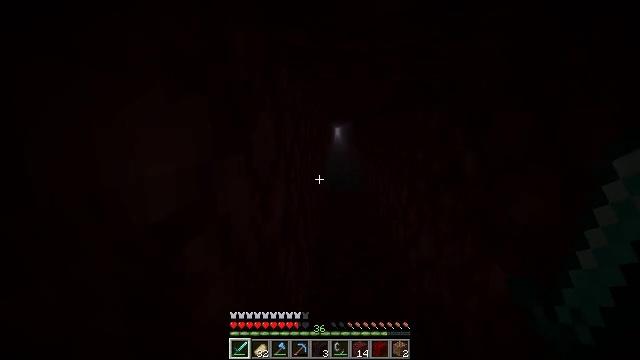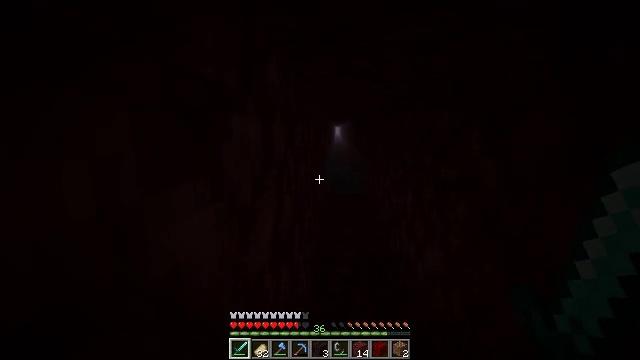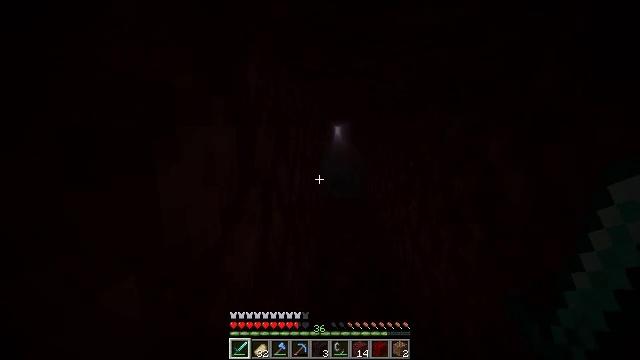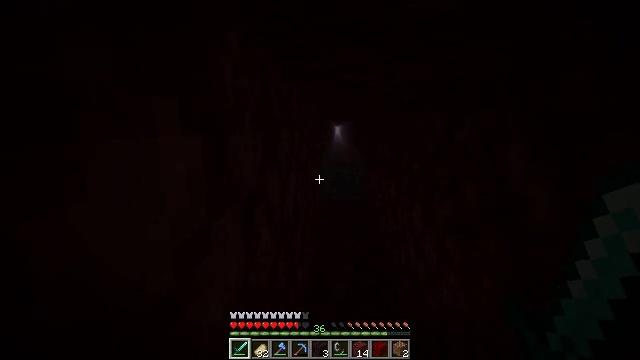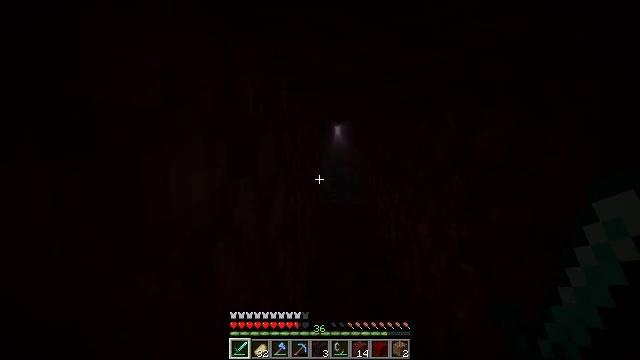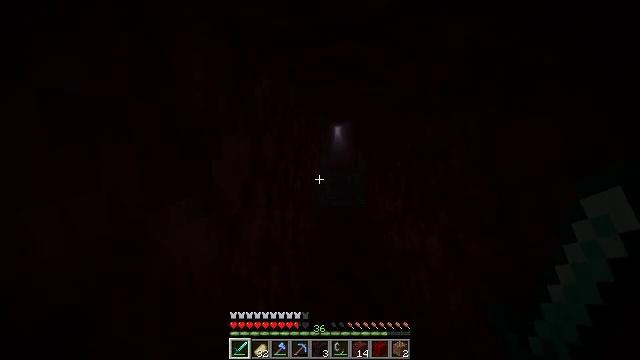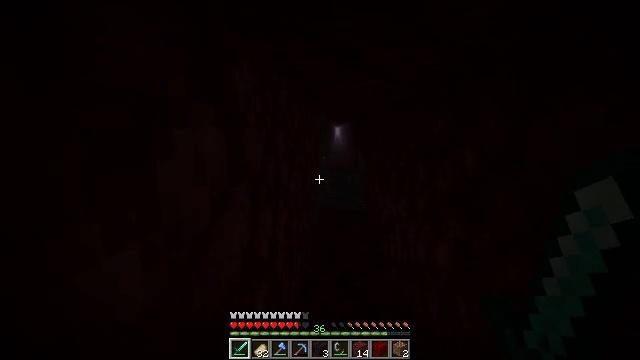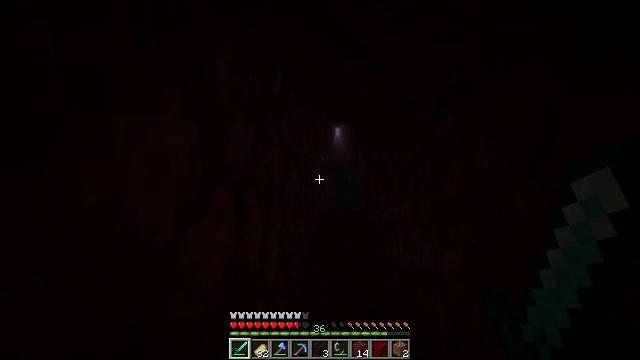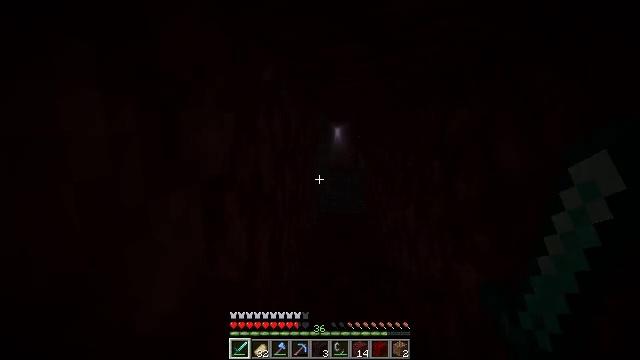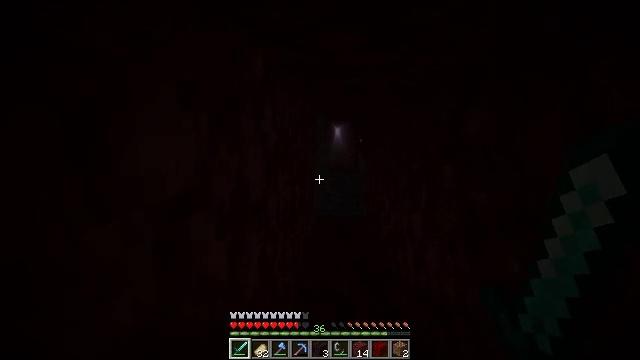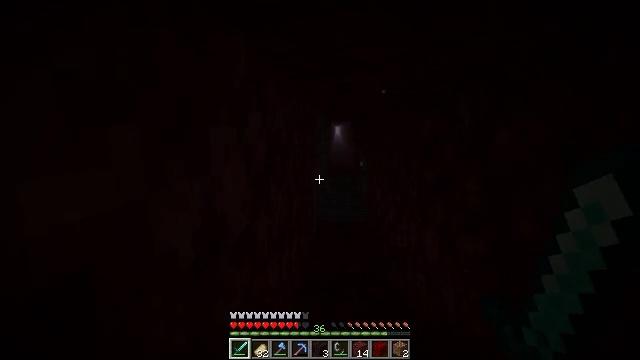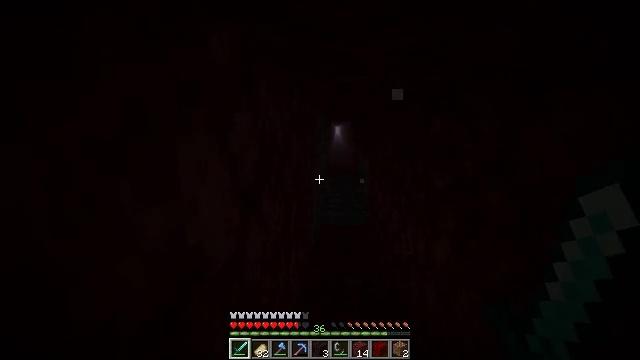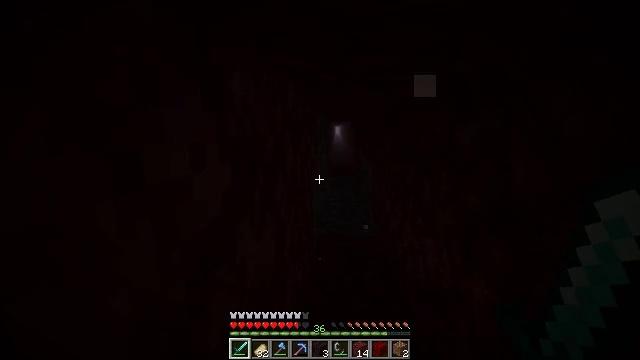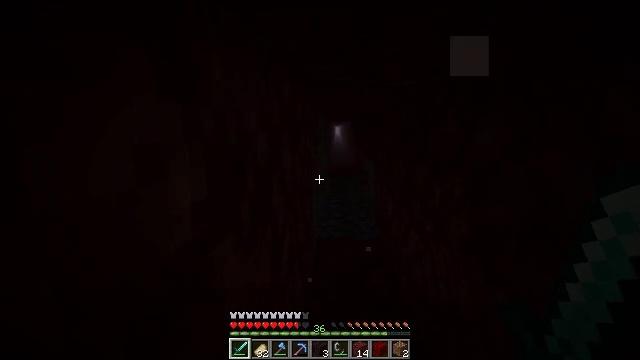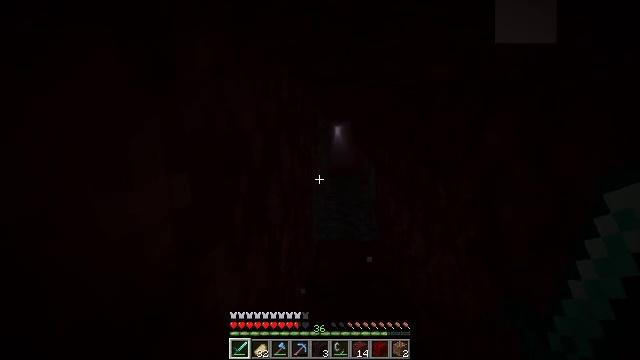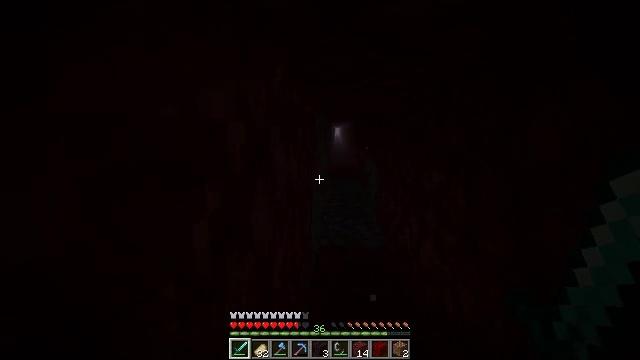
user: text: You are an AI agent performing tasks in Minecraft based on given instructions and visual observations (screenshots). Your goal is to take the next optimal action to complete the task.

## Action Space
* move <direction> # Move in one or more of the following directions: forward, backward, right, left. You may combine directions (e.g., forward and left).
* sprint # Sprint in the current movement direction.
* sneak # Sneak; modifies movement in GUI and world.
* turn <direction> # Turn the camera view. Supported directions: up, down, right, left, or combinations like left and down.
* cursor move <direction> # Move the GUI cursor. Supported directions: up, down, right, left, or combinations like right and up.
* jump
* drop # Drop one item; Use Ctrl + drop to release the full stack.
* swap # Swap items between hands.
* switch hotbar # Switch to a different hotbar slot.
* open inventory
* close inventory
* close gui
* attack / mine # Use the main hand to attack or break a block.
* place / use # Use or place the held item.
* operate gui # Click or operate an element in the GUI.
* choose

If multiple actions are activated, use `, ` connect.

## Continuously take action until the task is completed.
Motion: motion action
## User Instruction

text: Combine blaze rod and cobblestones to craft a brewing stand.
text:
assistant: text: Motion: move forward
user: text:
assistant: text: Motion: move forward
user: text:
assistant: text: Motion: move forward
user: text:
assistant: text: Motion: move forward
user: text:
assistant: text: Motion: move forward
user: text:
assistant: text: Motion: move forward
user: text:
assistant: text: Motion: move forward
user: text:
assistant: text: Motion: move forward
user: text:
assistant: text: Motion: move forward
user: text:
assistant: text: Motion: move forward
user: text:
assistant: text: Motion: move forward
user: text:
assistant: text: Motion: move forward
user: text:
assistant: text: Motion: move forward
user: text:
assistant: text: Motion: move forward
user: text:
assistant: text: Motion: move forward
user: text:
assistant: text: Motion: move forward
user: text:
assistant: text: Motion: move forward
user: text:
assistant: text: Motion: move forward
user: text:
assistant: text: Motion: move forward
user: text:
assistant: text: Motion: move forward
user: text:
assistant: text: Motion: move forward and move right, turn right
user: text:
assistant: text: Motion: move forward and move right
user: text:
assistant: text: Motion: move forward and move right, turn right and up
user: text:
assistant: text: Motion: move forward, turn right and up
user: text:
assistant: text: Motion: move forward, turn up
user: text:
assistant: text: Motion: move forward
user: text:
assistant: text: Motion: move forward, turn left
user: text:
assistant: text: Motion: move forward
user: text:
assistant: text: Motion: move forward
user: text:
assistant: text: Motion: move forward